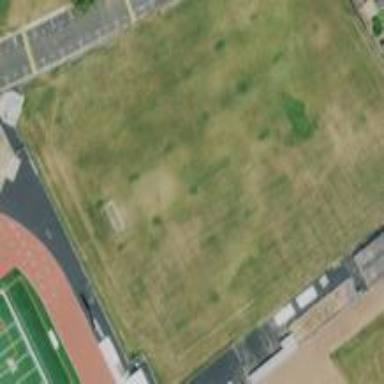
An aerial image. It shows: Recreation ground.